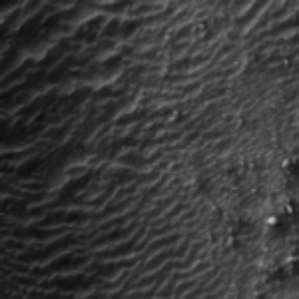
Label: frost